Field crop: maize
Growth stage: 2
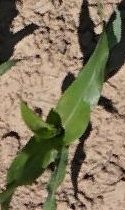
Species: maize